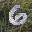
Label: 6